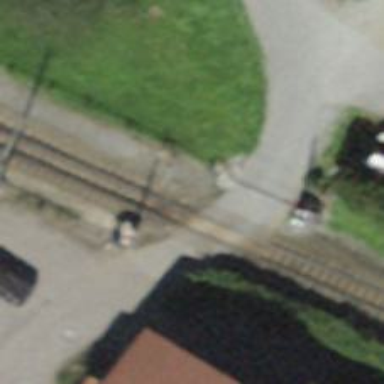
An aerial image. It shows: Railway signal.